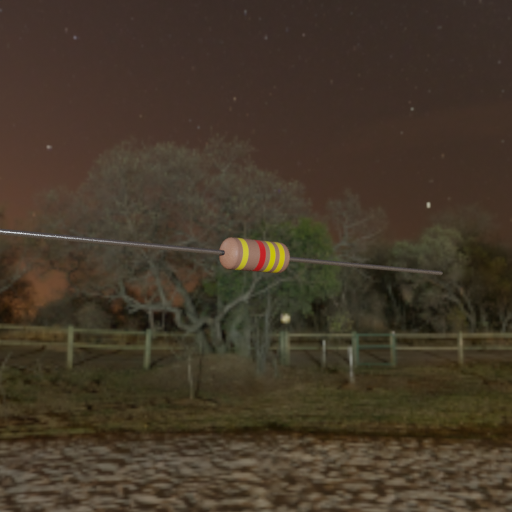
Resistor colour bands (in order): yellow, red, yellow, yellow